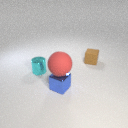
small cyan metal cylinder behind small blue metal cube